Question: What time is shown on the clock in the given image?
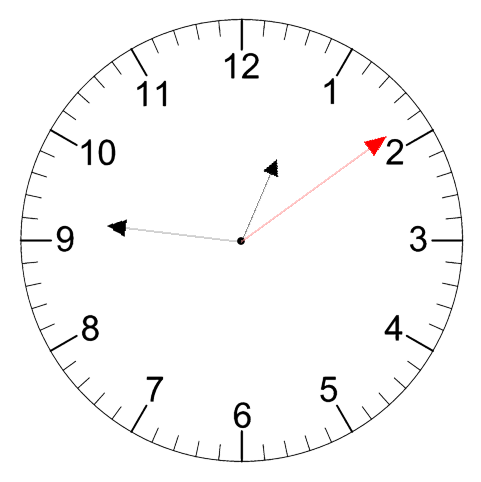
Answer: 12:46:09